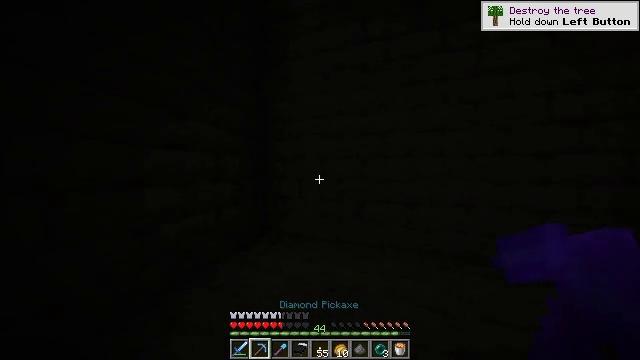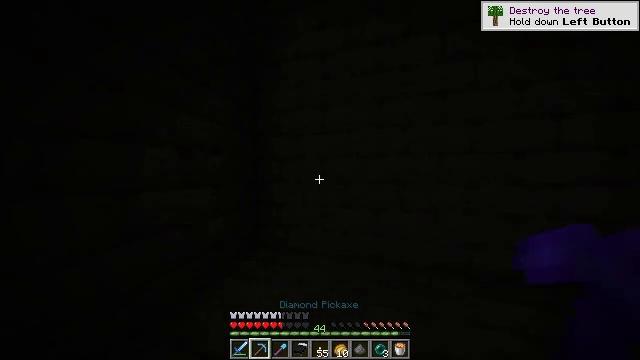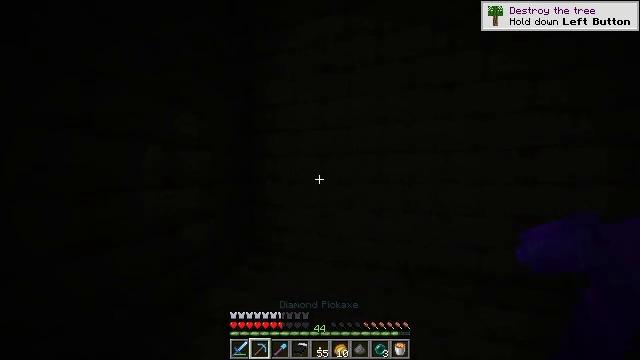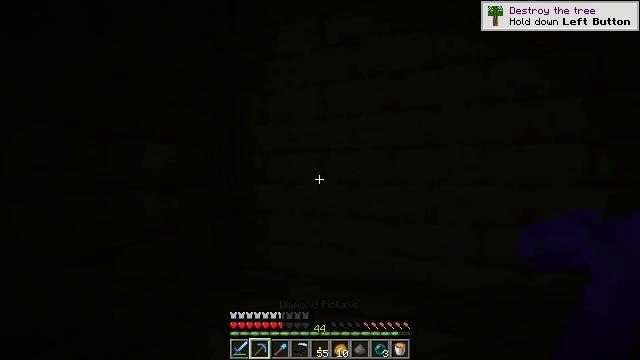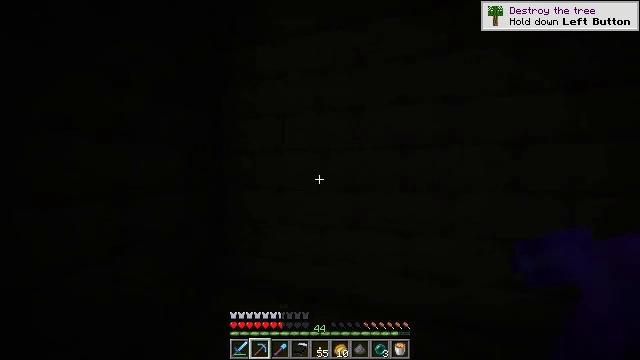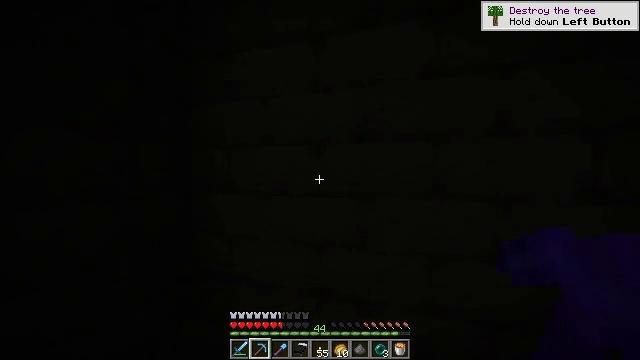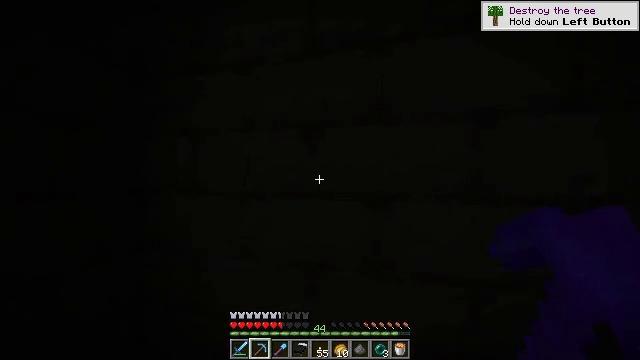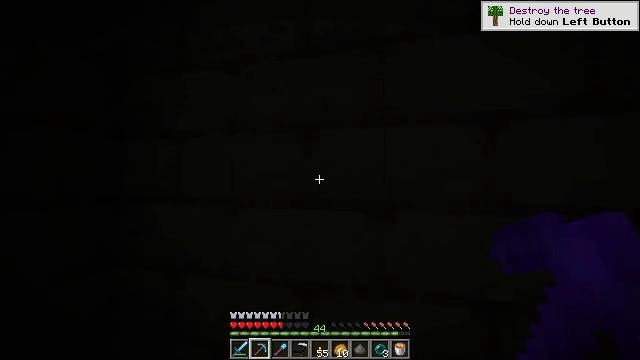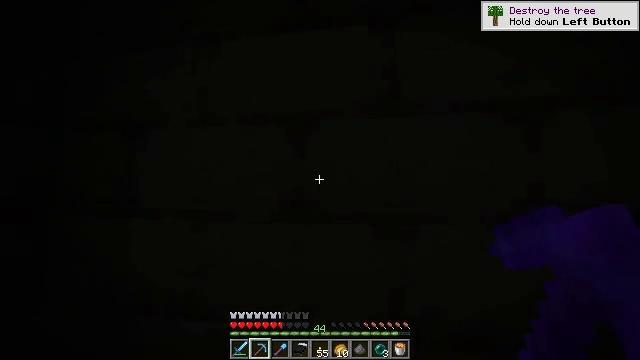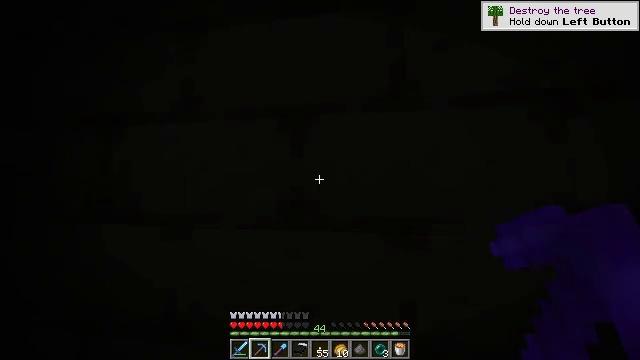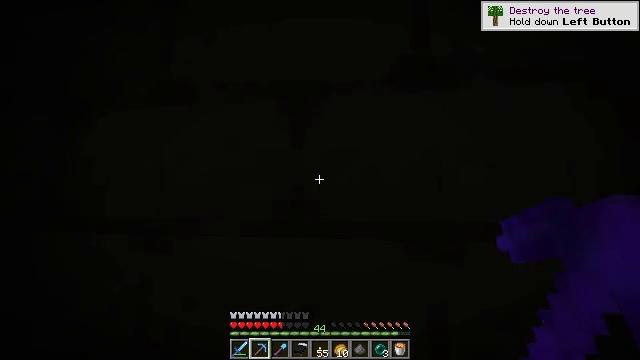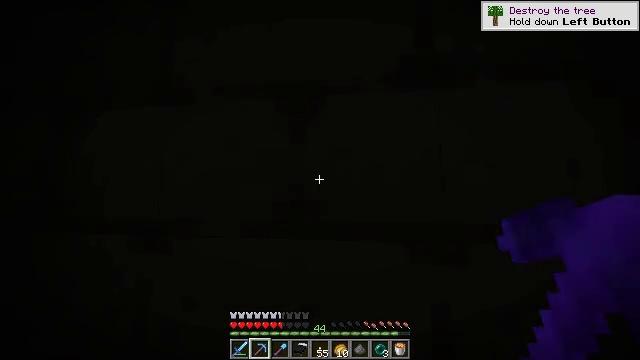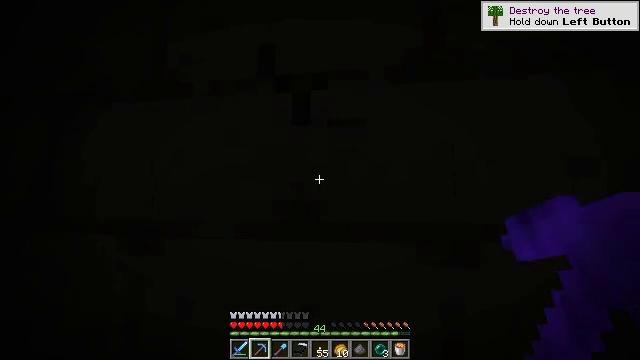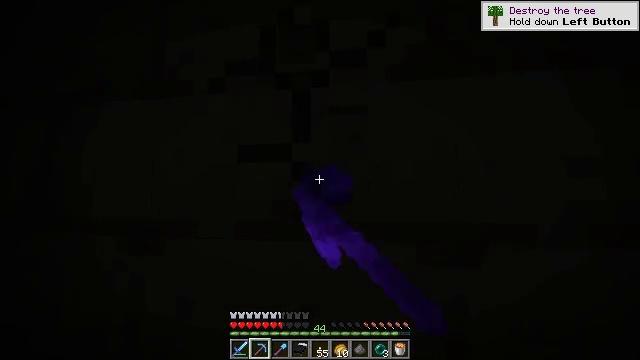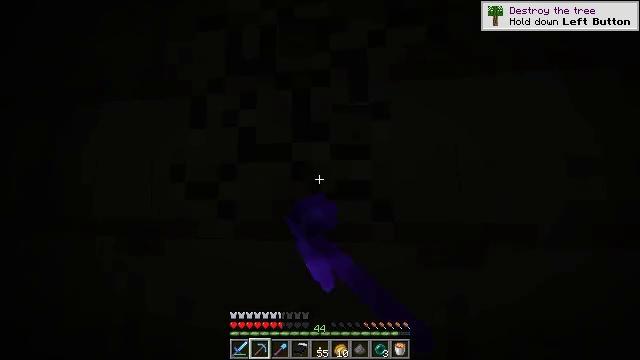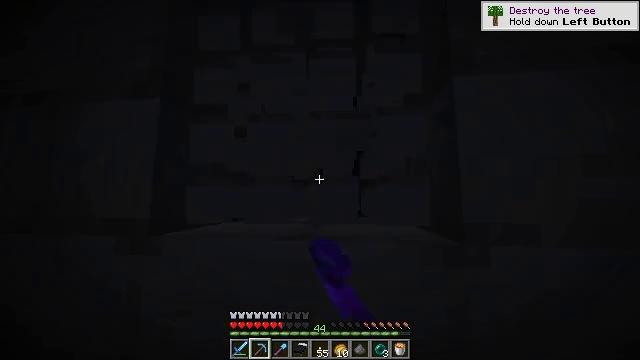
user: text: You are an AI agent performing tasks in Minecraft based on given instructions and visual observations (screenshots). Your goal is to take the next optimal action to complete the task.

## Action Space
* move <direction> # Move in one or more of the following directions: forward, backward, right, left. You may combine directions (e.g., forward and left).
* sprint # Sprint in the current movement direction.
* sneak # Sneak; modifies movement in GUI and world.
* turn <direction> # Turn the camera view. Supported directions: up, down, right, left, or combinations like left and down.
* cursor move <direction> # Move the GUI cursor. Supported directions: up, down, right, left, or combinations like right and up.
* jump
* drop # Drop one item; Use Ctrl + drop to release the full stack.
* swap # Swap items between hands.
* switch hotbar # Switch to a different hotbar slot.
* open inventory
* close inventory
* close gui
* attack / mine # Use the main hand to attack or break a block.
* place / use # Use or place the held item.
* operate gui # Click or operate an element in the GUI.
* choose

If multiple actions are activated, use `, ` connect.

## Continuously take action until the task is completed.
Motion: motion action
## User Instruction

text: Break the end stone bricks.
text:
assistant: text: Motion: move forward, turn right
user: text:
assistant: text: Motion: move forward, turn right
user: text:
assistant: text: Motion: move forward
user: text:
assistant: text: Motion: move forward
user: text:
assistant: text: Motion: move forward
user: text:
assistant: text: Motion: move forward
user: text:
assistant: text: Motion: turn right and up
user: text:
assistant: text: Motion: turn right and up
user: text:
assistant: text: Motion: no_op
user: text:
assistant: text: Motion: no_op
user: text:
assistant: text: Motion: no_op
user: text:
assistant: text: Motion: attack / mine
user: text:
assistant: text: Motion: attack / mine
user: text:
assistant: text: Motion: attack / mine
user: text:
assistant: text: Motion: attack / mine
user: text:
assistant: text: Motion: no_op
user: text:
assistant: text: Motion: no_op
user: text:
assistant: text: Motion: no_op
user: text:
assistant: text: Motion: no_op
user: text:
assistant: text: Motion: no_op